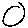
Label: circle